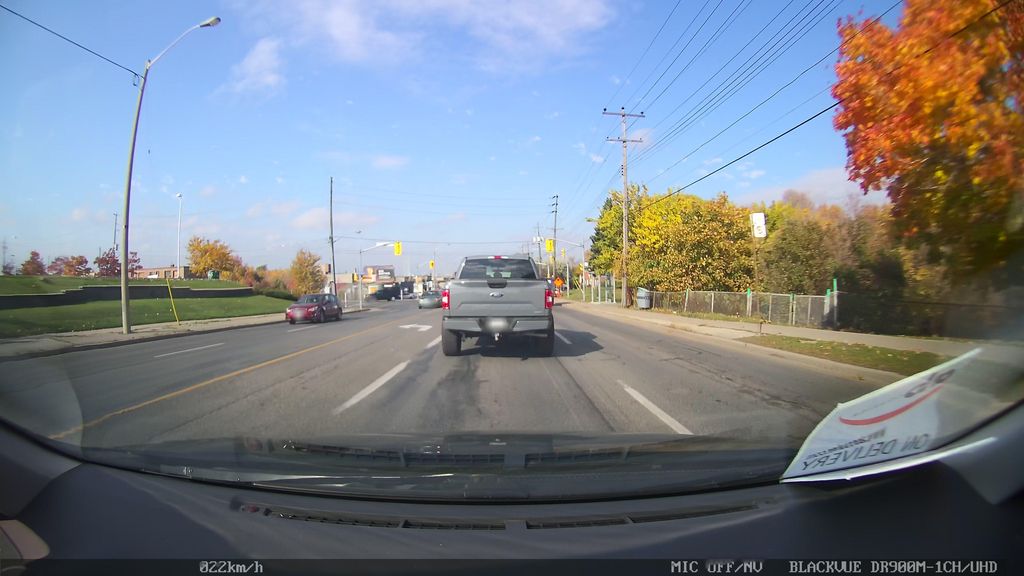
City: toronto